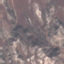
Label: HerbaceousVegetation